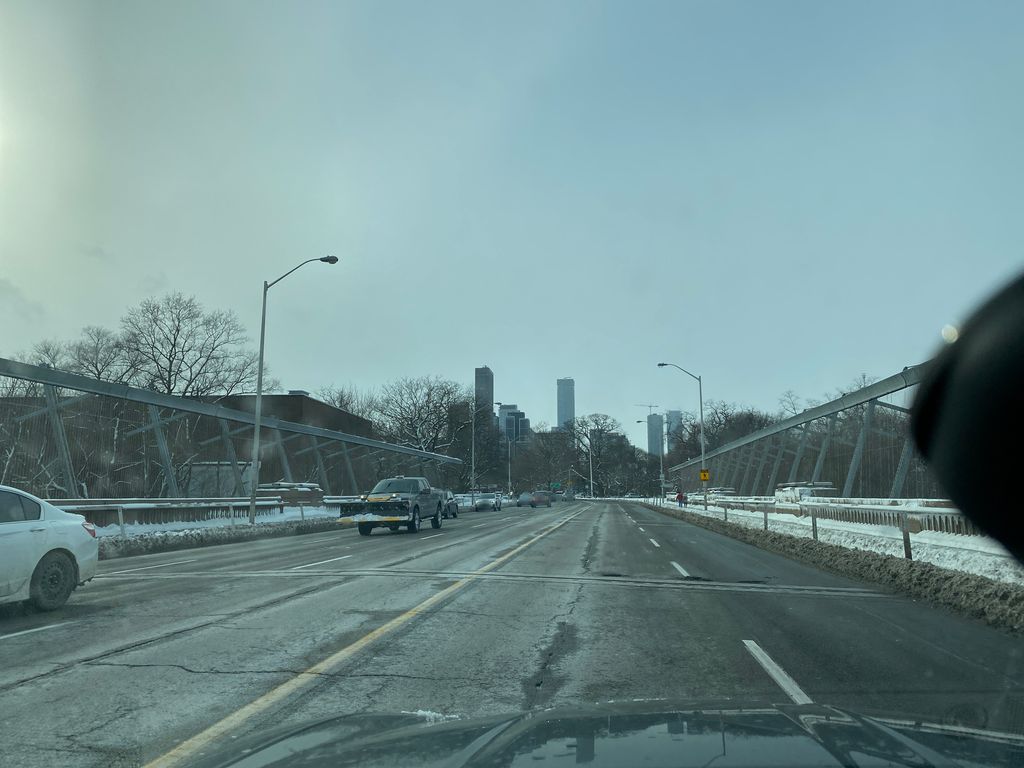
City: toronto